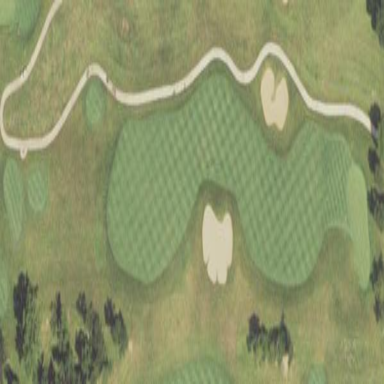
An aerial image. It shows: Rough grassy area used for golf.